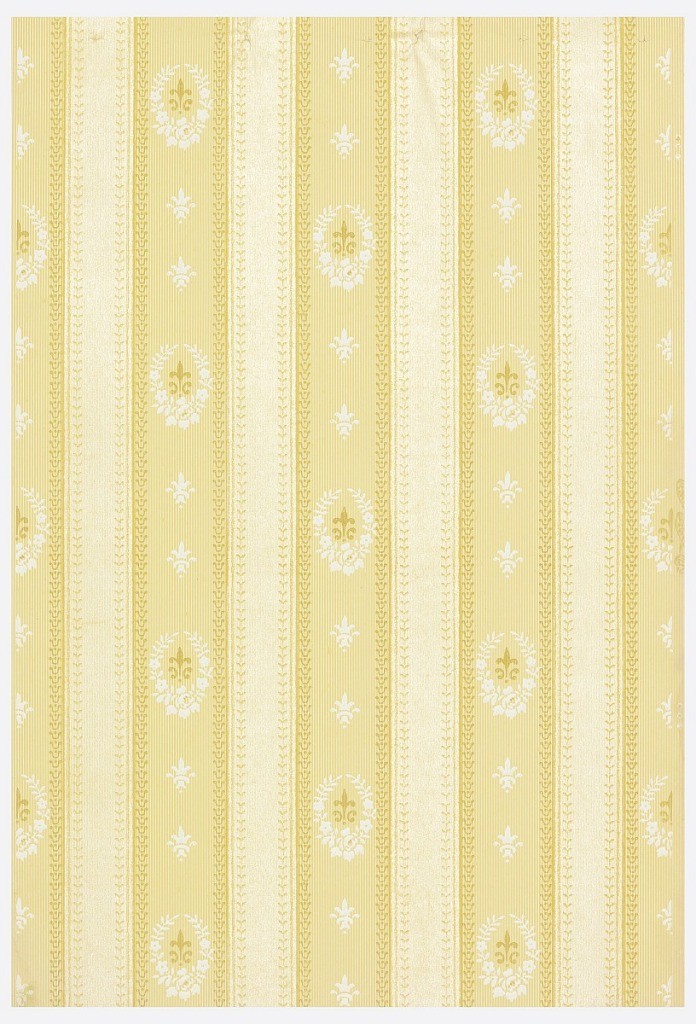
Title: Sidewall - sample
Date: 1907–08
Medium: Machine-printed
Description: Floral stripe, printed in shades of yellow and white.